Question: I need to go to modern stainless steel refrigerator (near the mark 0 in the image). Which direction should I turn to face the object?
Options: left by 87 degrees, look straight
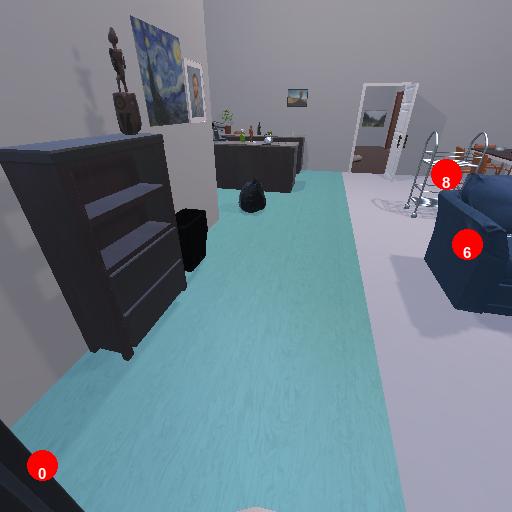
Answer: left by 87 degrees